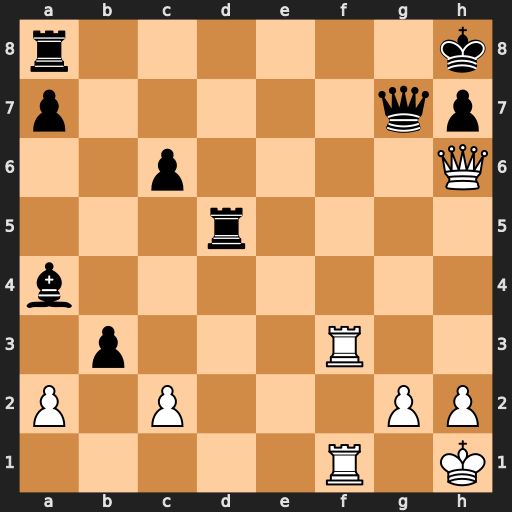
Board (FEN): r6k/p5qp/2p4Q/3r4/b7/1p3R2/P1P3PP/5R1K
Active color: w
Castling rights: -
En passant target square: -
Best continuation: Rf8+ Rxf8 Rxf8+ Qxf8 Qxf8#